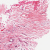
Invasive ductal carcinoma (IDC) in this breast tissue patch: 0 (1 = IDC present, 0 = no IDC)